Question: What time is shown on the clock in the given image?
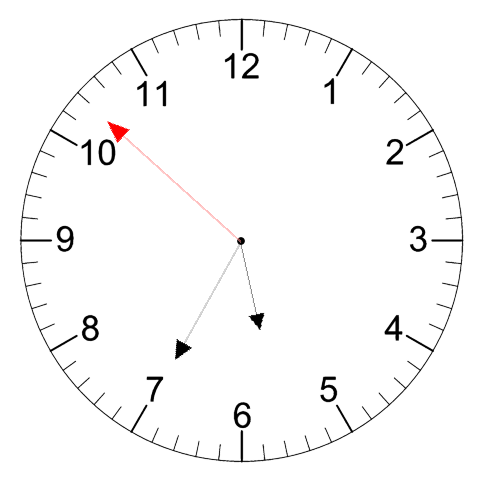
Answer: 05:34:52